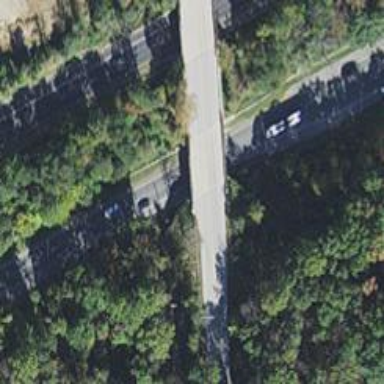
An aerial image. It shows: Residential road with bridge.